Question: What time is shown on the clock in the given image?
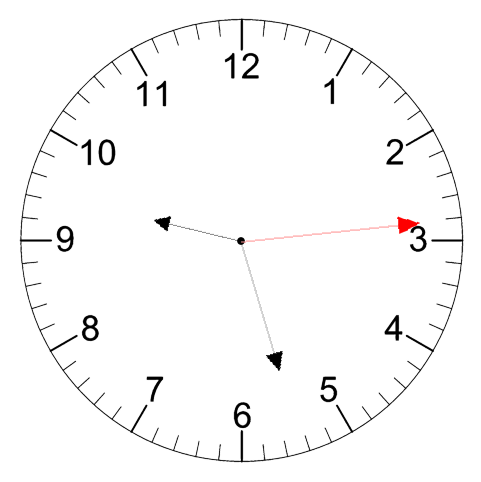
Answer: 09:27:14